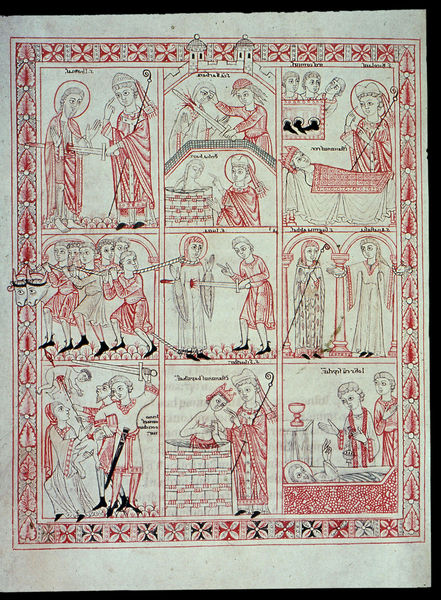
Titel: Zwiefaltener Codex / Chronicon Zwifaltense minus
Institution: Stuttgart, Württembergisches Landesmuseum
Schlagwörter: kampf, weiß, stadt, männer, schwarz, säulen, zeichnung, rot, ornament, alt, geschichte, mord, rahmen, tod, tot, brücke, gewand, kelch, kind, turm, farbig, bilder, italien, grafik, bischof, lanze, papst, floral, ornamente, verzierung, bad, seil, schweiz, comic, illustration, schwert, schwerter, verletzt, pergament, heiligenschein, beerdigung, sarg, grab, jesus, gefangene, mittelalter, priester, stadtmauer, heiliger, heilige, museum, heilig, taufe, bogenstellung, ochsen, stiere, handschrift, neun, zyklus, erzählung, bildergeschichte, buchmalerei, spieß, minnesang, heiligenkranz, epos, heiligengeschichte, schwet, stundenbuch, tötung, heldenepos, heiligenscheinm, ranzig, stundenbch